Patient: sex F, age 43
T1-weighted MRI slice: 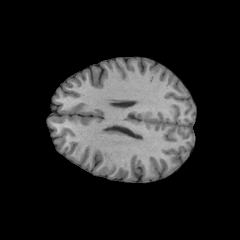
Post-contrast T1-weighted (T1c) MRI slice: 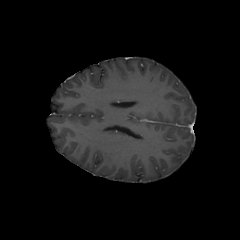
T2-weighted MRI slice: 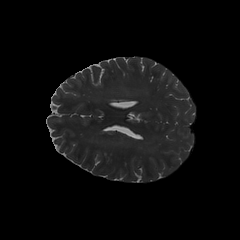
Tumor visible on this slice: no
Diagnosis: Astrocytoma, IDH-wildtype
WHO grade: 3